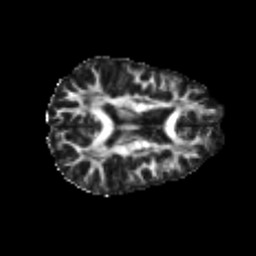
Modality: FA
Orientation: axial
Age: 22
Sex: female
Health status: healthy
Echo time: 0.074 s